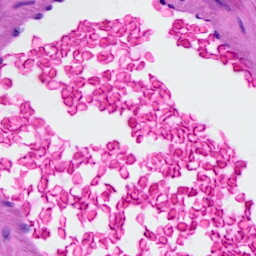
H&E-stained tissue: Ovarian